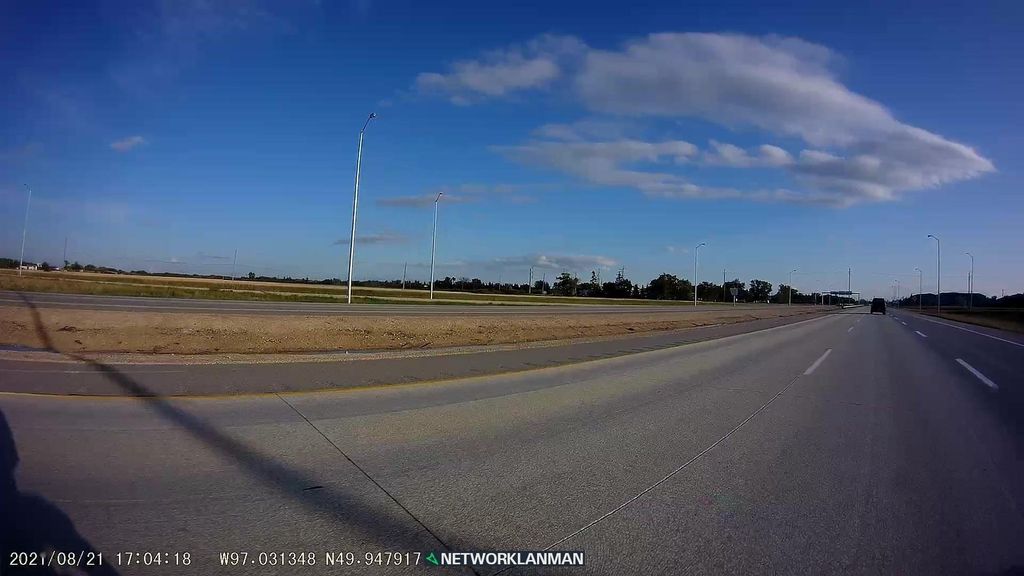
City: winnipeg